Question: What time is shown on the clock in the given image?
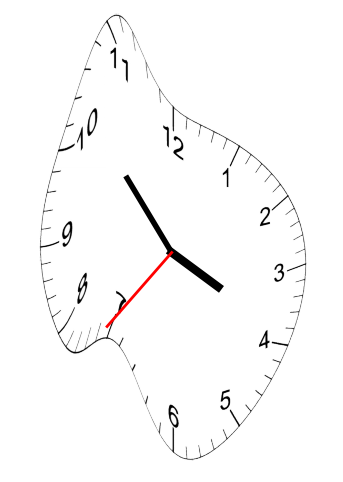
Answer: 03:52:36